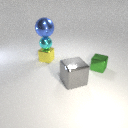
small cyan metal sphere above small yellow metal cube